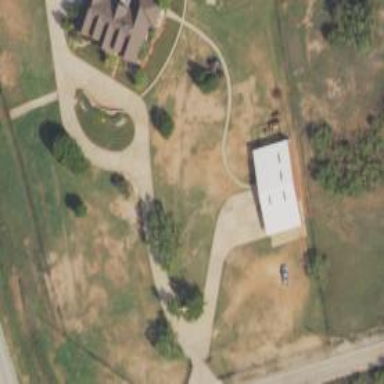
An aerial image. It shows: Driveway leading to service road.